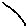
Label: line